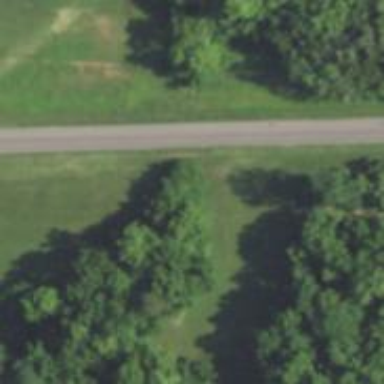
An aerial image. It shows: Disc golf course with baskets for players. Enjoy playing disc golf in the leisure land.